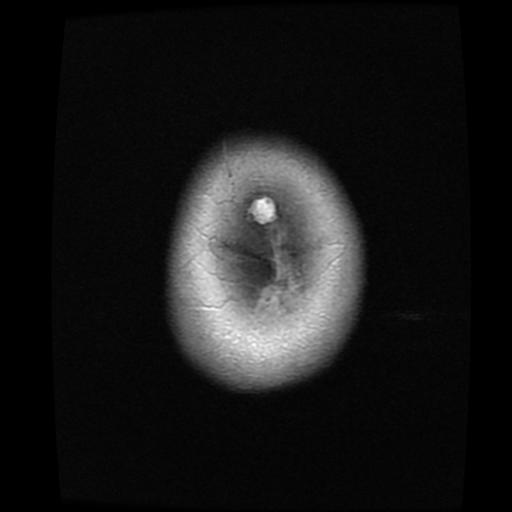
Label: meningioma